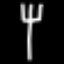
Label: fork